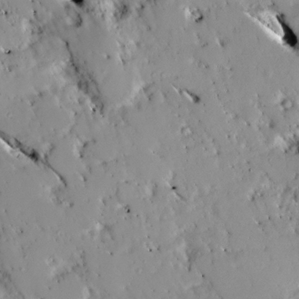
Label: non_frost